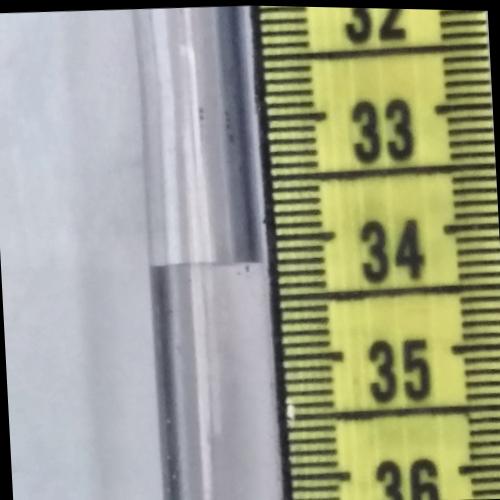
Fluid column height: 34.2 cm